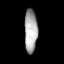
Tissue: lung
Cell type: Endothelial cells
Senescence score: 0.5923
Nuclear area (px): 551
Mean DAPI intensity: 169.118